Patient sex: M
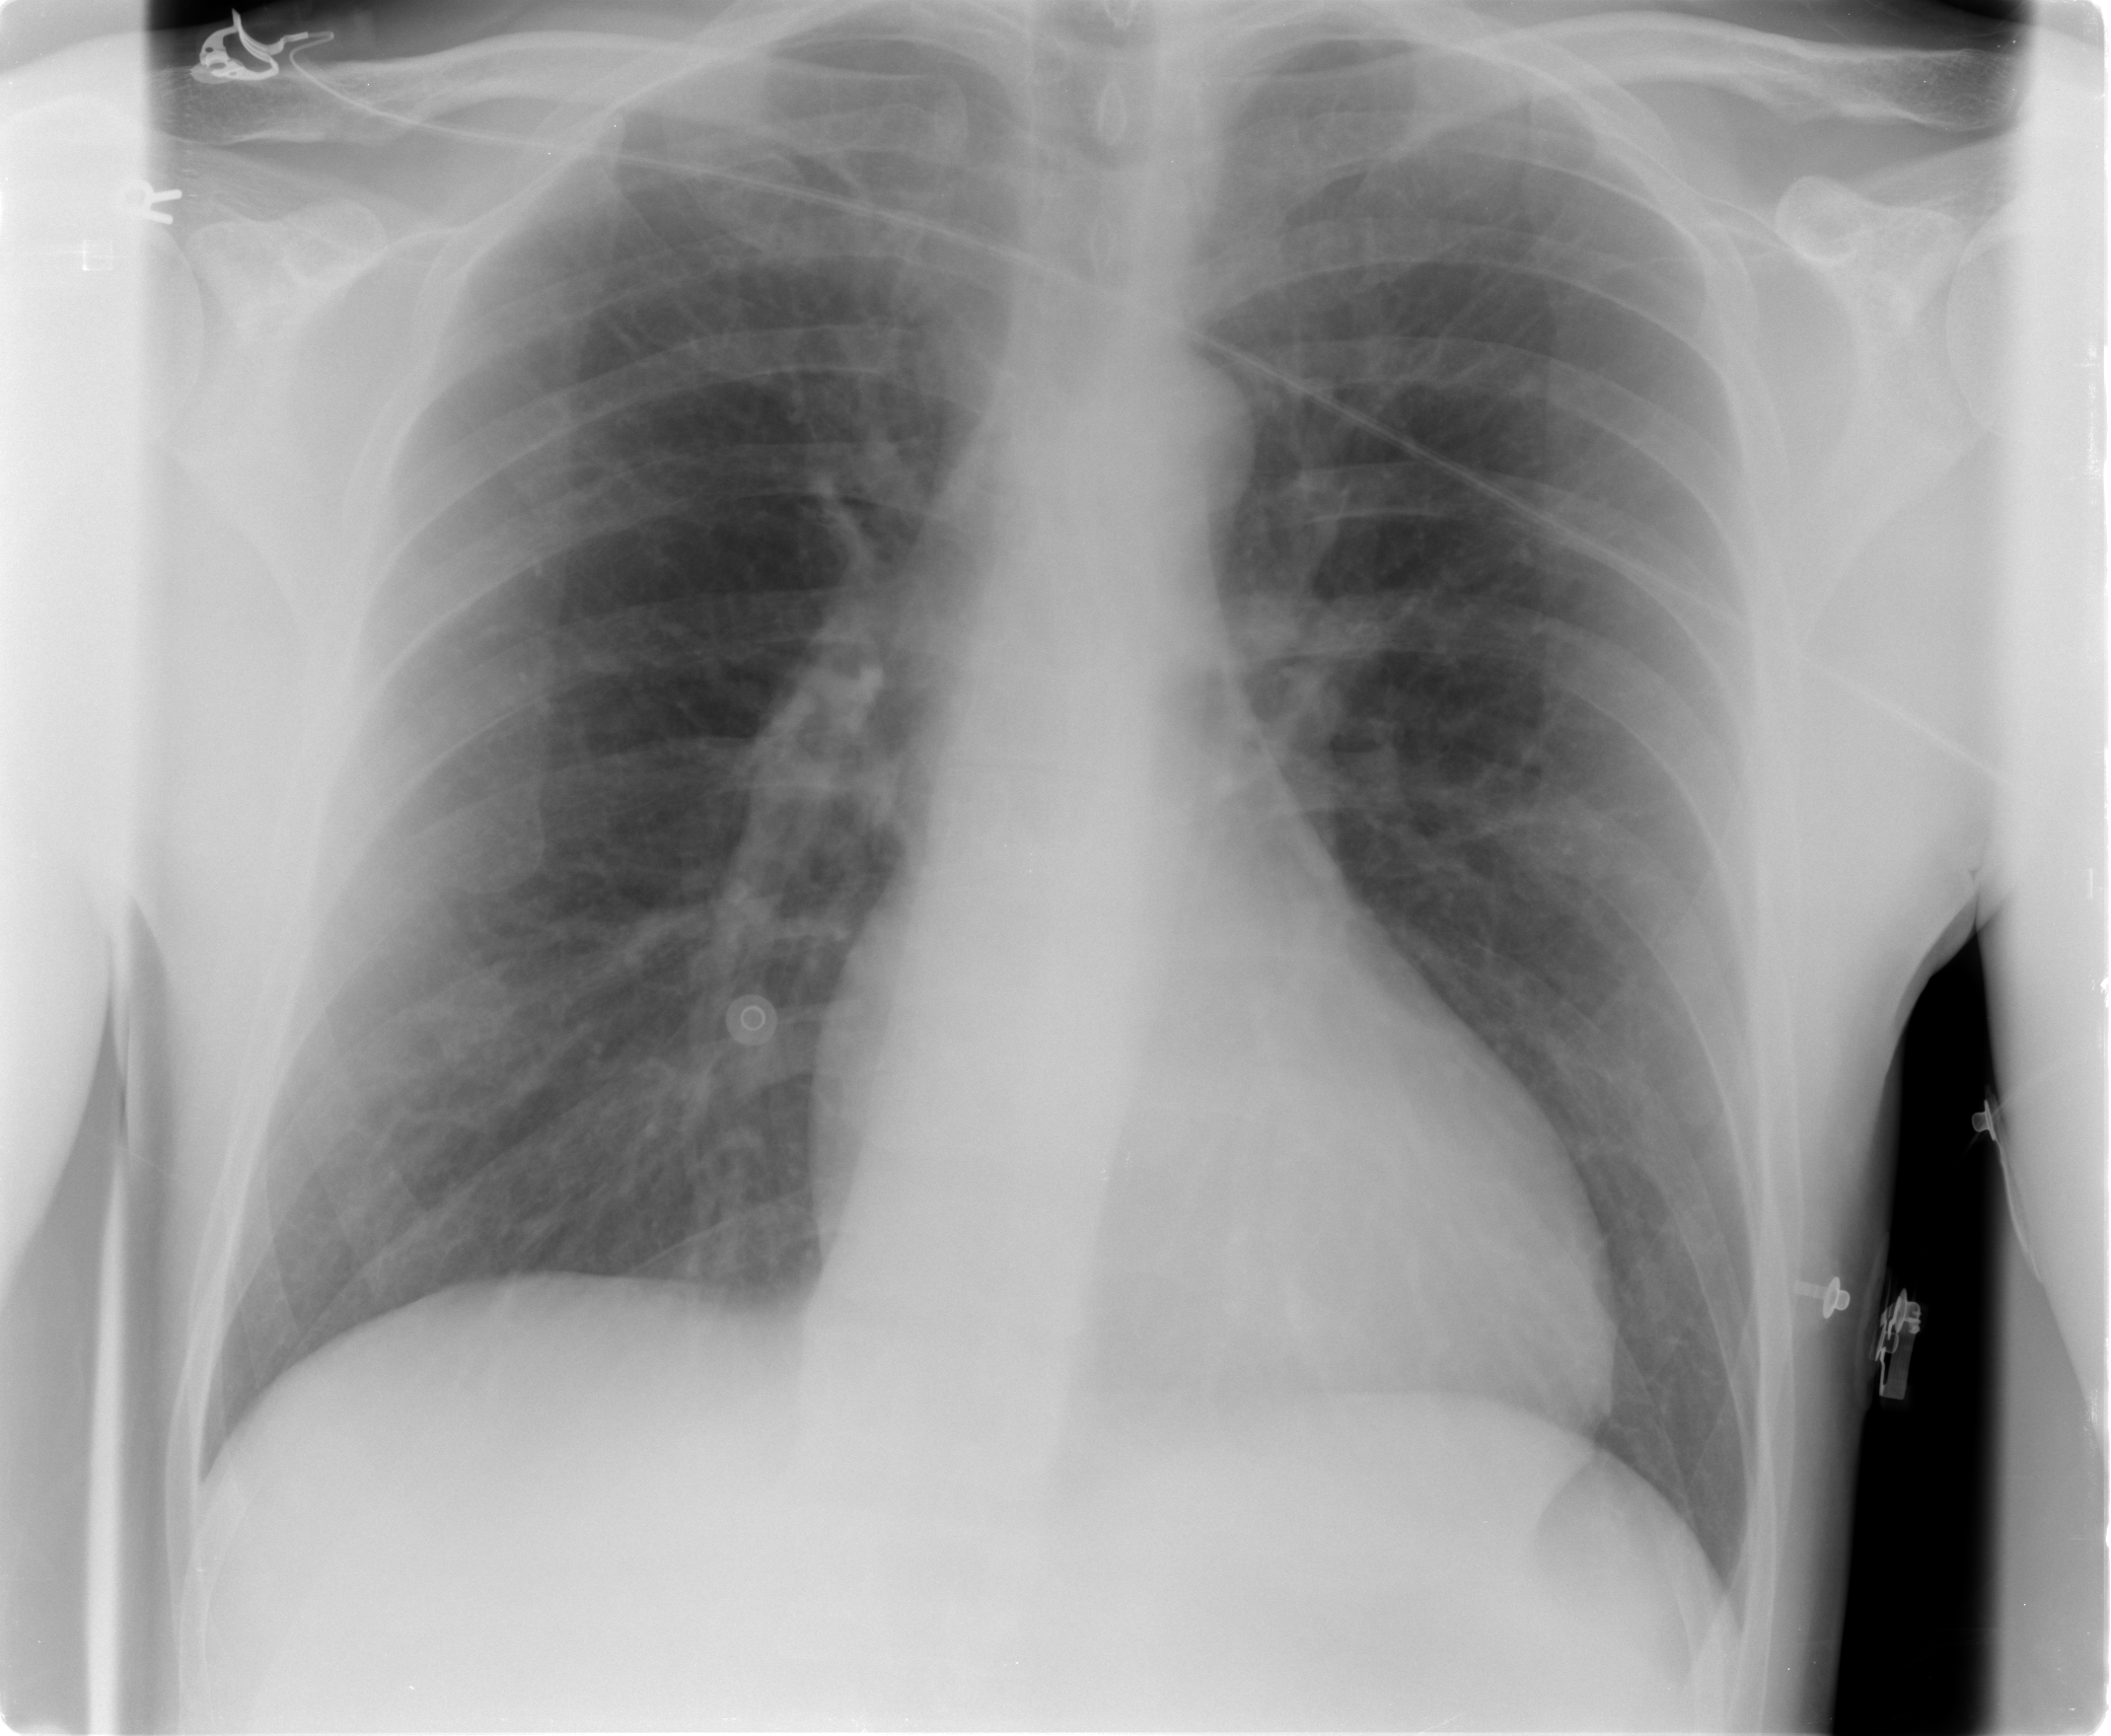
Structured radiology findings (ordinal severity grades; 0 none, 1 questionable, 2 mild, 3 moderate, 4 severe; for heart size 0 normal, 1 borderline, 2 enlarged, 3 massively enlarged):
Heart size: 0
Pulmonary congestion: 1
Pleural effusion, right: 0
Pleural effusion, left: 0
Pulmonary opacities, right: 0
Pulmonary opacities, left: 0
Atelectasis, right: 0
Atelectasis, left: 0